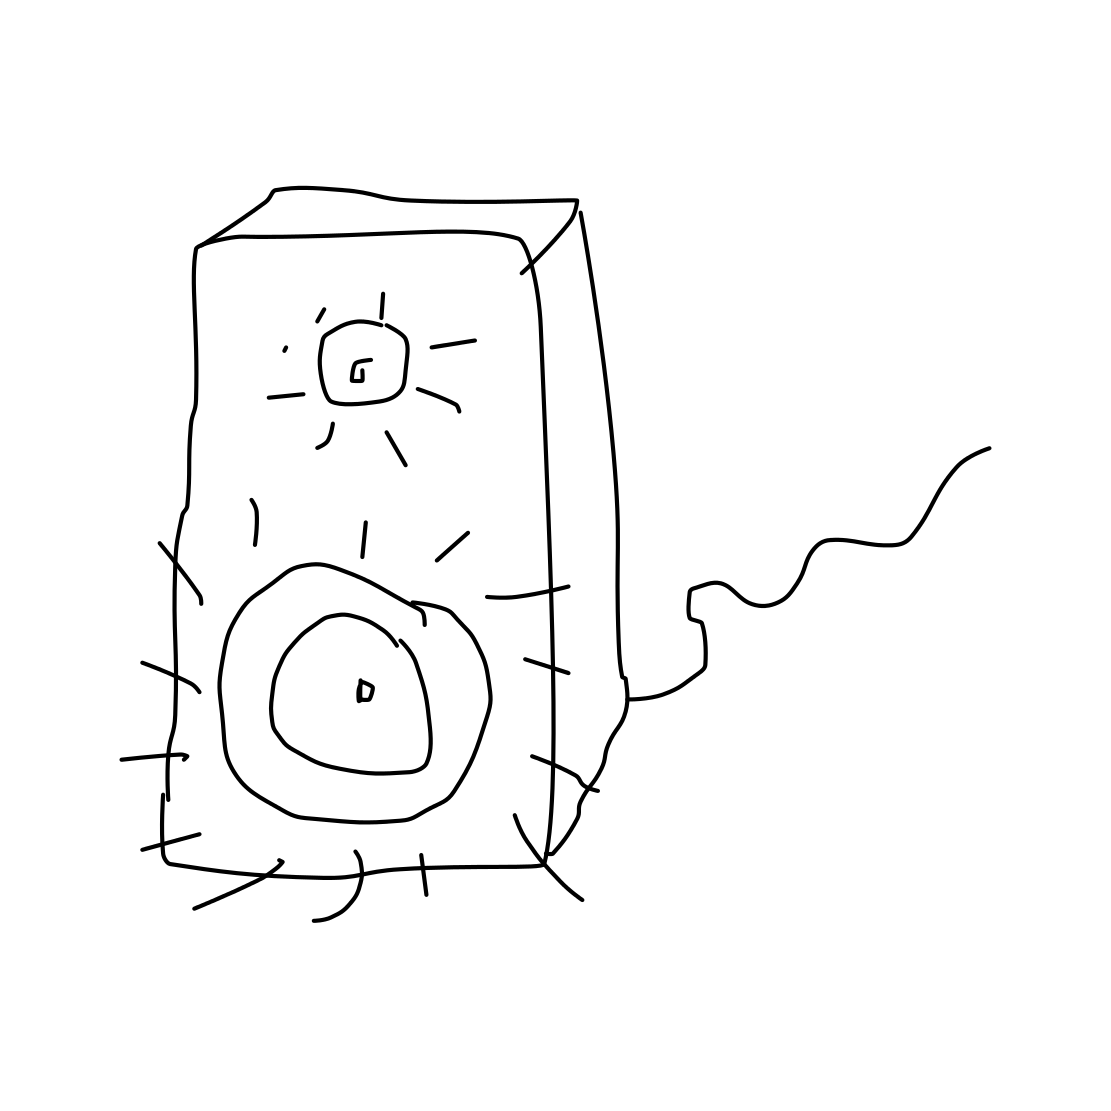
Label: loudspeaker